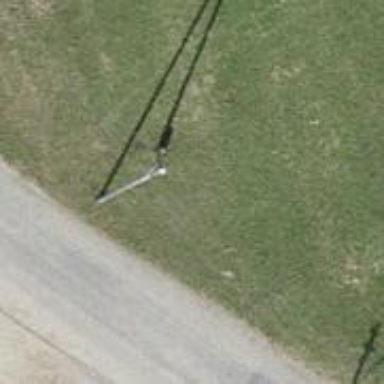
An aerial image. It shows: Guyed pole used for power distribution.